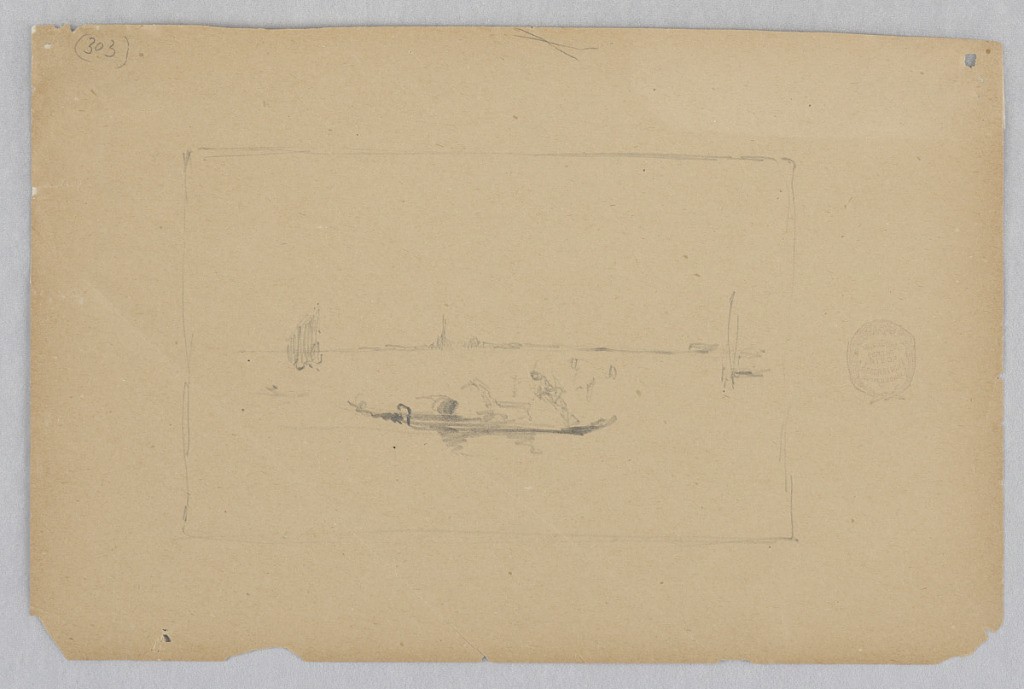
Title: View of Venice, Italy
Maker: Robert Frederick Blum, American, 1857–1903
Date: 1880–1881
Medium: Graphite on wove paper
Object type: Drawing
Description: Sketch of a gondola on the lagoon in Venice.